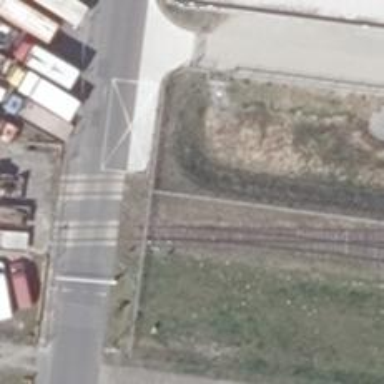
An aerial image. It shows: Abandoned railway yard is depicted.